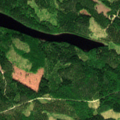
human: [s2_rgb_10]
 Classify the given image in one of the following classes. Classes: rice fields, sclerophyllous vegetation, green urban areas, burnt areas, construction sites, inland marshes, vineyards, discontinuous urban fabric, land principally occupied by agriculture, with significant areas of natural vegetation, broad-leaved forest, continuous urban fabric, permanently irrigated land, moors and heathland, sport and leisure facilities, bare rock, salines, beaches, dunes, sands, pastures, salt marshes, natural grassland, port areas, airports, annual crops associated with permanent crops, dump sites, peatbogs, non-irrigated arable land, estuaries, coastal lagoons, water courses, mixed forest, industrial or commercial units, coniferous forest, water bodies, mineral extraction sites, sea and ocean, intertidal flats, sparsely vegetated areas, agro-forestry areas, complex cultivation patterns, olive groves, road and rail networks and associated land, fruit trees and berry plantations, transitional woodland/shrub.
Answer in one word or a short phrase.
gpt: coniferous forest, mixed forest, transitional woodland/shrub, water bodies